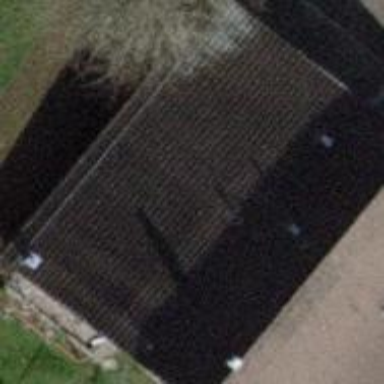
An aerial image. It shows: Terrace building.